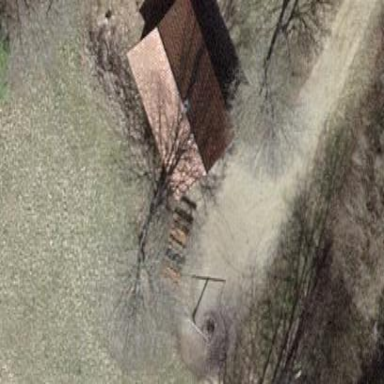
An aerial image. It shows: Shelter within building.